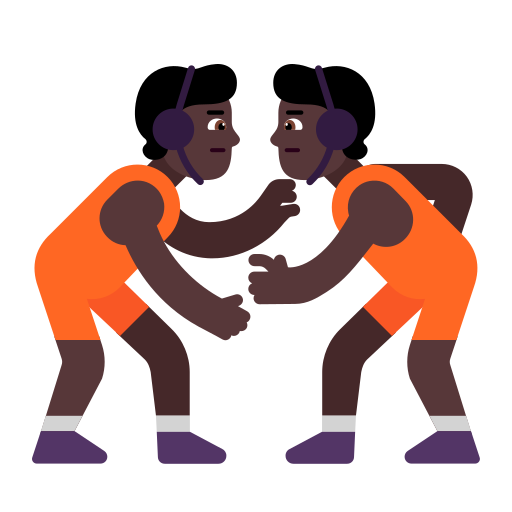
person wrestling flat dark